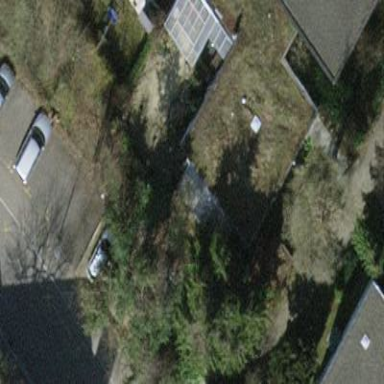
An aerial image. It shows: Terrace building.